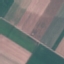
Land use / land cover: AnnualCrop